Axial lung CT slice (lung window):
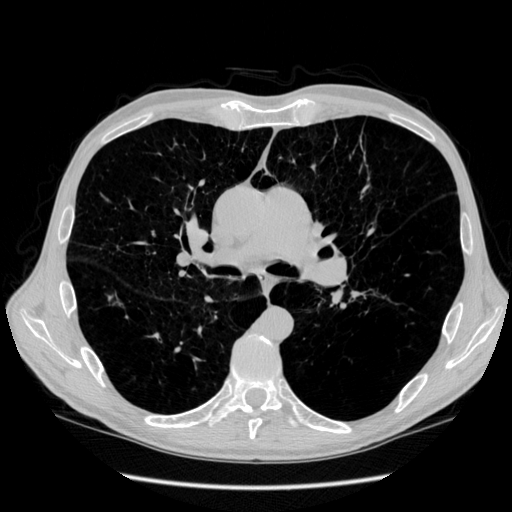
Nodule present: no